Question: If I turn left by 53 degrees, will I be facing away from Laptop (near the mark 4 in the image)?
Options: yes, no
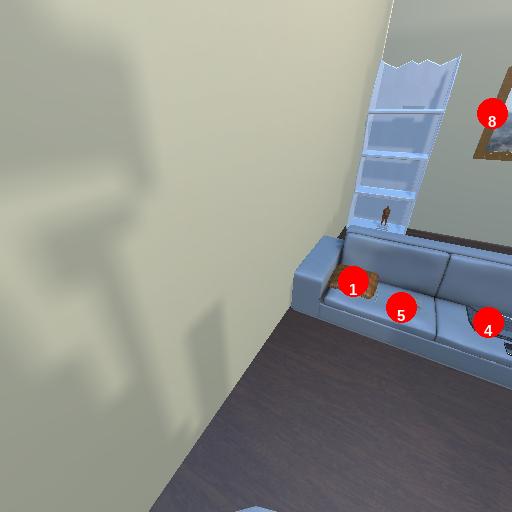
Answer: yes